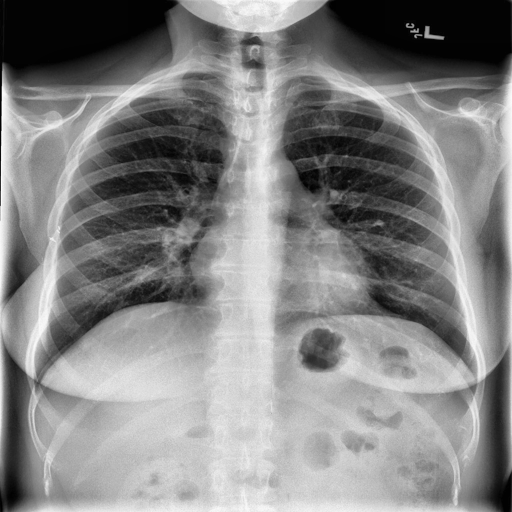
Finding: NORMAL